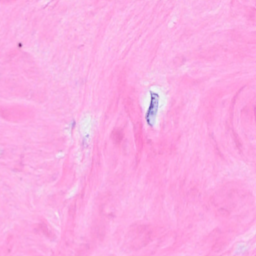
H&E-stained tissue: Breast